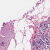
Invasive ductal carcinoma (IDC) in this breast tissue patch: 0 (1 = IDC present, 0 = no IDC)